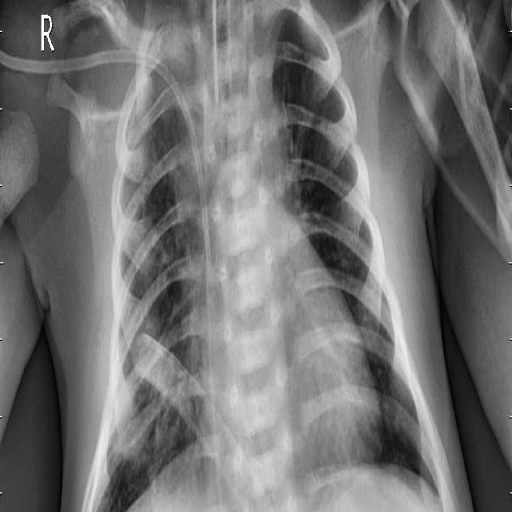
Finding: PNEUMONIA